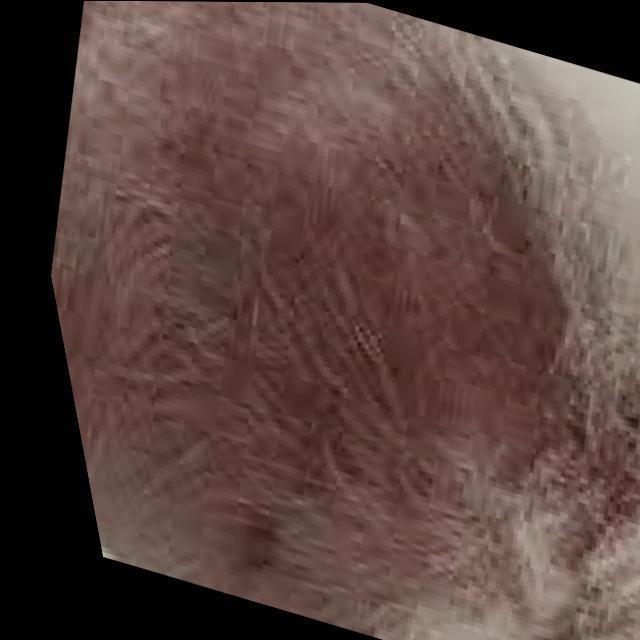
Canine fungal skin infection — characterized by alopecia, scaling, crusting, and circular lesions. Common agents include Malassezia and Candida species.